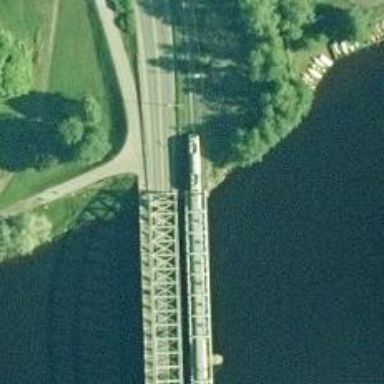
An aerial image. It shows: Bridge with railway tracks. The electrified line has continuous contact line.